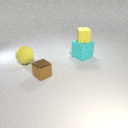
large cyan rubber cube below small yellow rubber cube